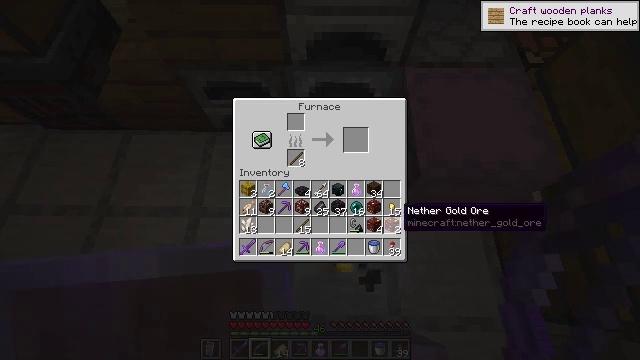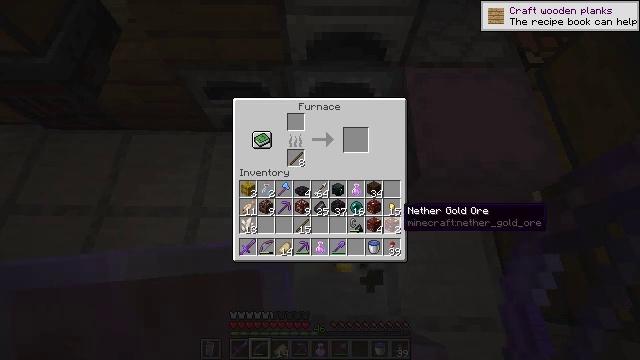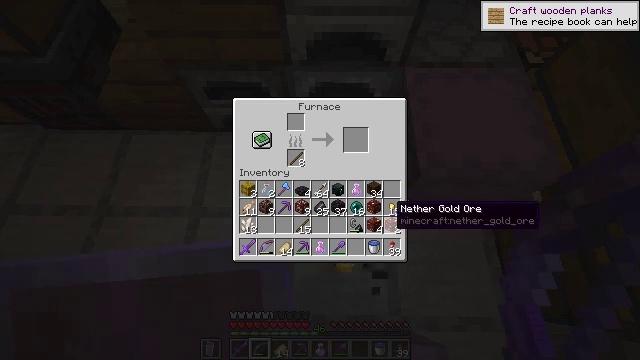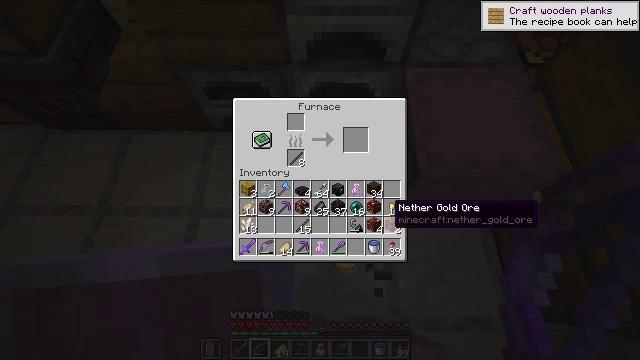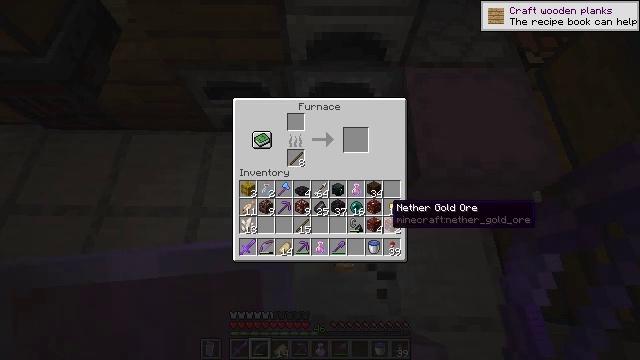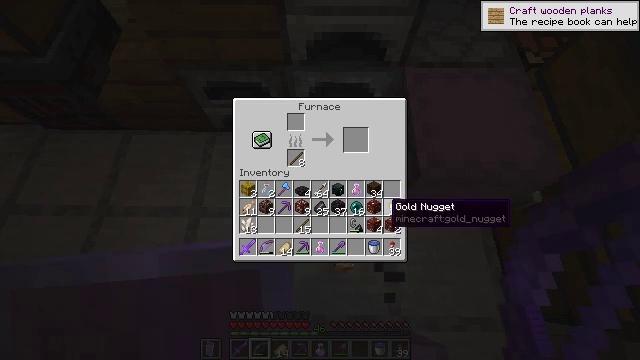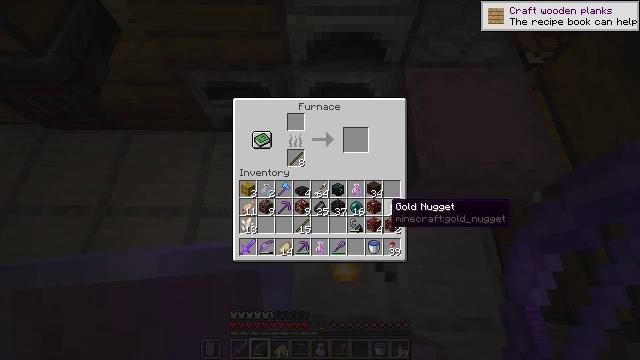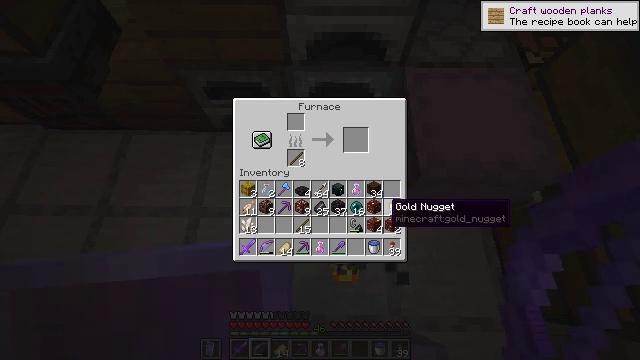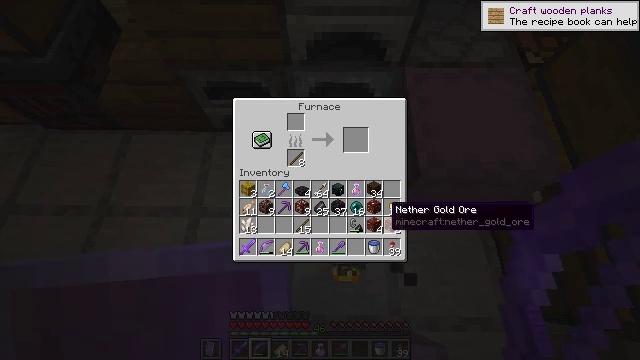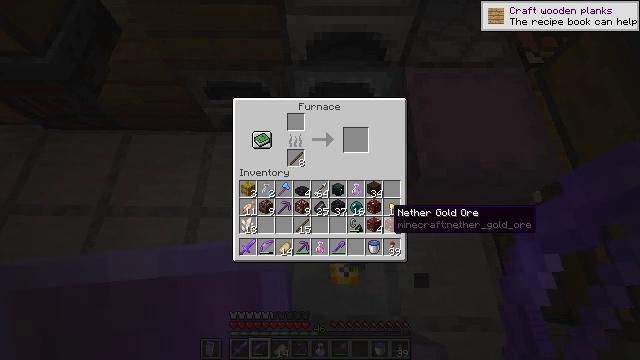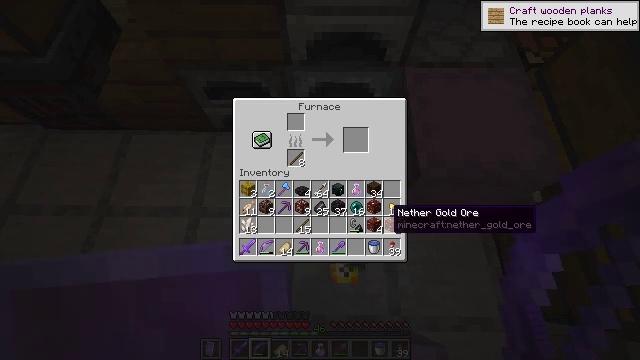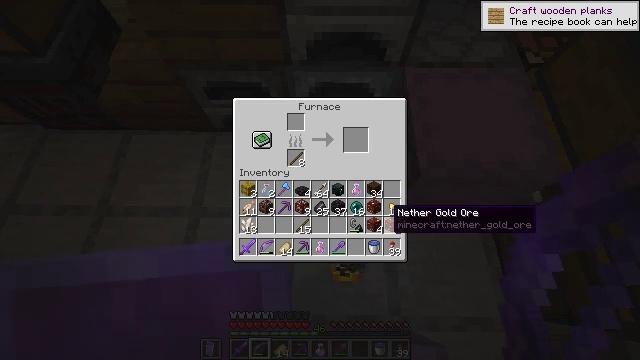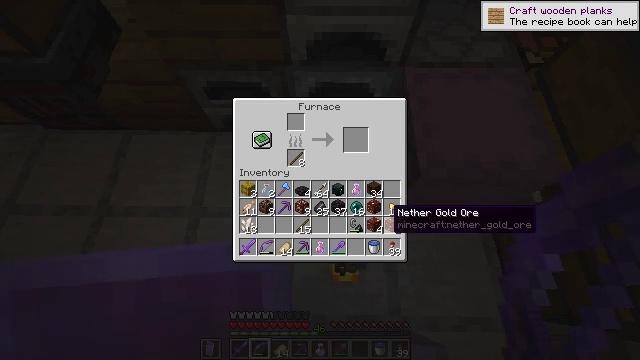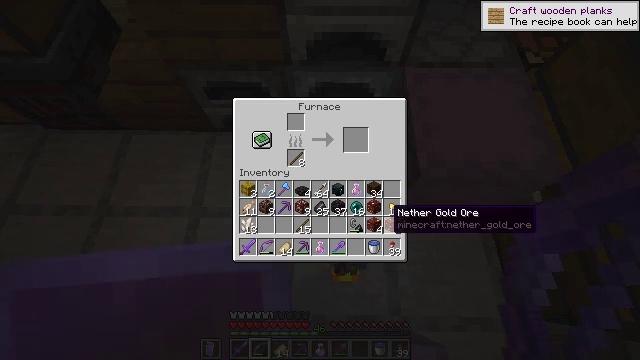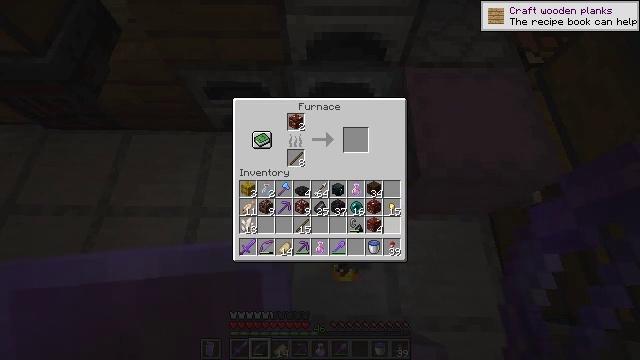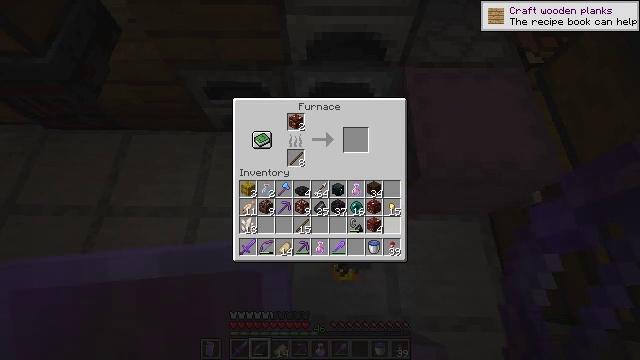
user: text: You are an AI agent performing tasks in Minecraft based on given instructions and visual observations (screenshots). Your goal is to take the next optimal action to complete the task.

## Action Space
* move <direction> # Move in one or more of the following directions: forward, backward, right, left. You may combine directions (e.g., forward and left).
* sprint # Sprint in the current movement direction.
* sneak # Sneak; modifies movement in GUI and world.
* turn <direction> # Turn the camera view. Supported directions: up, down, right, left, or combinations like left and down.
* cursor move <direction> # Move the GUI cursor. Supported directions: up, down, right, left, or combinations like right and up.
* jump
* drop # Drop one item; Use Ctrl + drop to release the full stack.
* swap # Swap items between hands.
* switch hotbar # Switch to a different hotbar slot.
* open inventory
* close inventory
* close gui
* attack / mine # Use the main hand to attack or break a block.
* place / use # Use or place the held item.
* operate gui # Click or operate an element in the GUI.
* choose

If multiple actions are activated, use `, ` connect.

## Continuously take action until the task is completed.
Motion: motion action
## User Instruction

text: craft item air
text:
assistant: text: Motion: sneak
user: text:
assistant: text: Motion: sneak, turn left
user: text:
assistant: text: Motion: sneak
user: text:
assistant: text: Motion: sneak
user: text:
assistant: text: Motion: sneak
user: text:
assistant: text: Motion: sneak
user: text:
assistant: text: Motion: sneak
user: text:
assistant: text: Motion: sneak
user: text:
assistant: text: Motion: sneak
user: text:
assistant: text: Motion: sneak
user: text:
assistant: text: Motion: sneak
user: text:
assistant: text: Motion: sneak
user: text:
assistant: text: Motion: sneak
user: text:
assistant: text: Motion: sneak, attack / mine
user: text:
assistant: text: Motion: sneak, attack / mine
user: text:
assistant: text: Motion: sneak, attack / mine
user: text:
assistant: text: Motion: sneak
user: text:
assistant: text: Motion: sneak
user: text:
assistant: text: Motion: no_op
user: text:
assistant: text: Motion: no_op
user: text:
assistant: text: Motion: no_op
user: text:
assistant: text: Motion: no_op
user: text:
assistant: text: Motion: no_op
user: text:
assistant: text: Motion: turn left and up
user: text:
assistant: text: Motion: turn left and up
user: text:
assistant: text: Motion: turn left and up
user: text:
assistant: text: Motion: turn left and up
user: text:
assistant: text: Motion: no_op
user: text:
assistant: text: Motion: no_op
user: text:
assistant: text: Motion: turn left